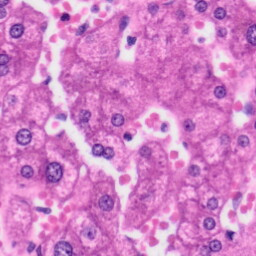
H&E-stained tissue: Liver